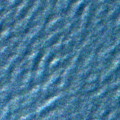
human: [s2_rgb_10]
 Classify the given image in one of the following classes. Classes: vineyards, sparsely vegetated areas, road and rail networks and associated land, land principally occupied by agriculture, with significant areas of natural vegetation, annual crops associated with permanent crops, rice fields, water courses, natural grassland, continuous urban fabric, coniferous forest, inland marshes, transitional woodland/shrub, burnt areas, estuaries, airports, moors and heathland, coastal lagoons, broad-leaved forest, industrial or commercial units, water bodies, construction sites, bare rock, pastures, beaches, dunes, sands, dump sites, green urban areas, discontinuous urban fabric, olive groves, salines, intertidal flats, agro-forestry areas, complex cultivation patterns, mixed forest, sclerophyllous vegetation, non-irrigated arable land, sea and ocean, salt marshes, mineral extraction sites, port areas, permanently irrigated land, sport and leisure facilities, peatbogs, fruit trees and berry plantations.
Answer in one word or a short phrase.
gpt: sea and ocean